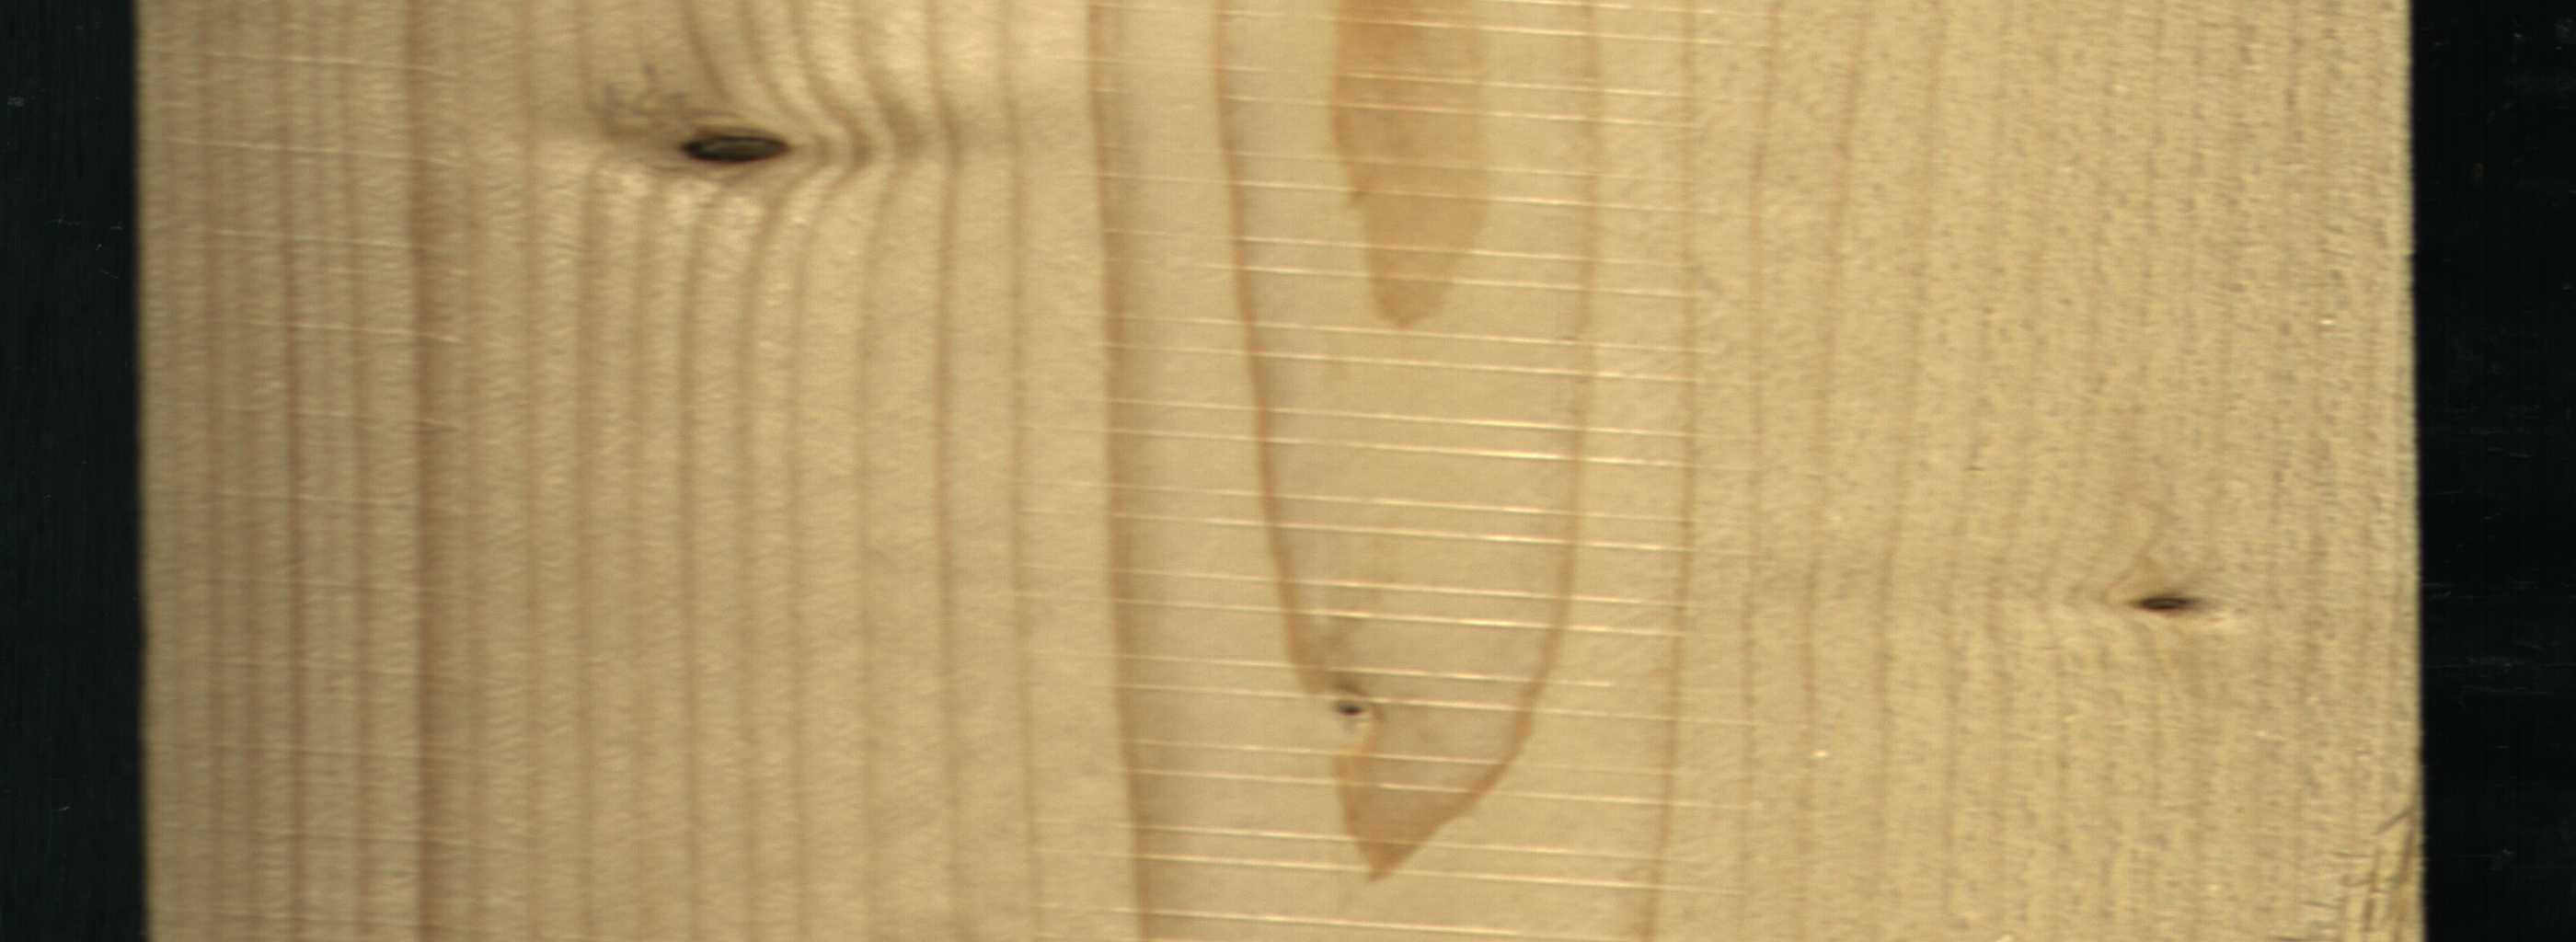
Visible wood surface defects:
Dead_Knot
Dead_Knot
Live_Knot